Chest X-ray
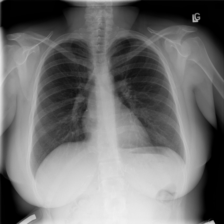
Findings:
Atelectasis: negative
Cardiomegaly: negative
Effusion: negative
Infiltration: negative
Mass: negative
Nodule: negative
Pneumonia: negative
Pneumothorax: negative
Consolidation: negative
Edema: negative
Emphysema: negative
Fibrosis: negative
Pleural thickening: negative
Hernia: negative